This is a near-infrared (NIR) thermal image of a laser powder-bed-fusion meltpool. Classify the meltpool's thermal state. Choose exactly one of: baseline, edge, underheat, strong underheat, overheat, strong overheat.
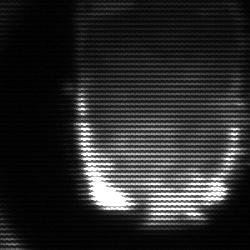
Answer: baseline